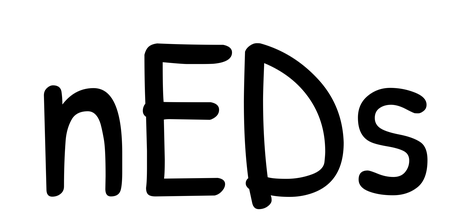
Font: PatrickHand-Regular